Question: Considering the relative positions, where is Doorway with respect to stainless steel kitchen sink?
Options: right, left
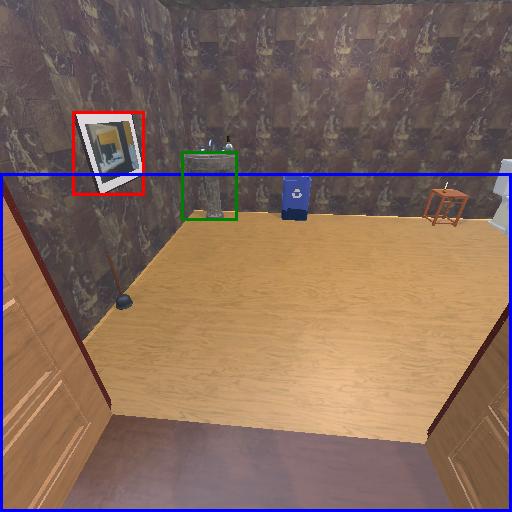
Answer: right